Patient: sex M, age 45
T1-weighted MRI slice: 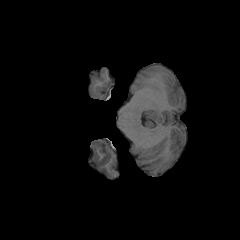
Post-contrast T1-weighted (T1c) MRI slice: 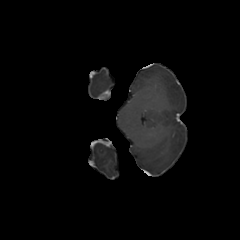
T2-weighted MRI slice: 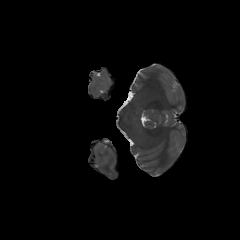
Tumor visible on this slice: no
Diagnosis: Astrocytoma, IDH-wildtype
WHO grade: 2